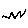
Label: zigzag